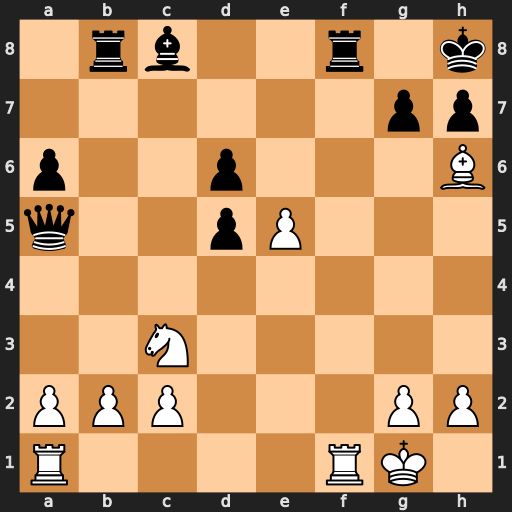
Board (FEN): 1rb2r1k/6pp/p2p3B/q2pP3/8/2N5/PPP3PP/R4RK1
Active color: w
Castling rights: -
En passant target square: -
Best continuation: Rxf8#